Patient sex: M
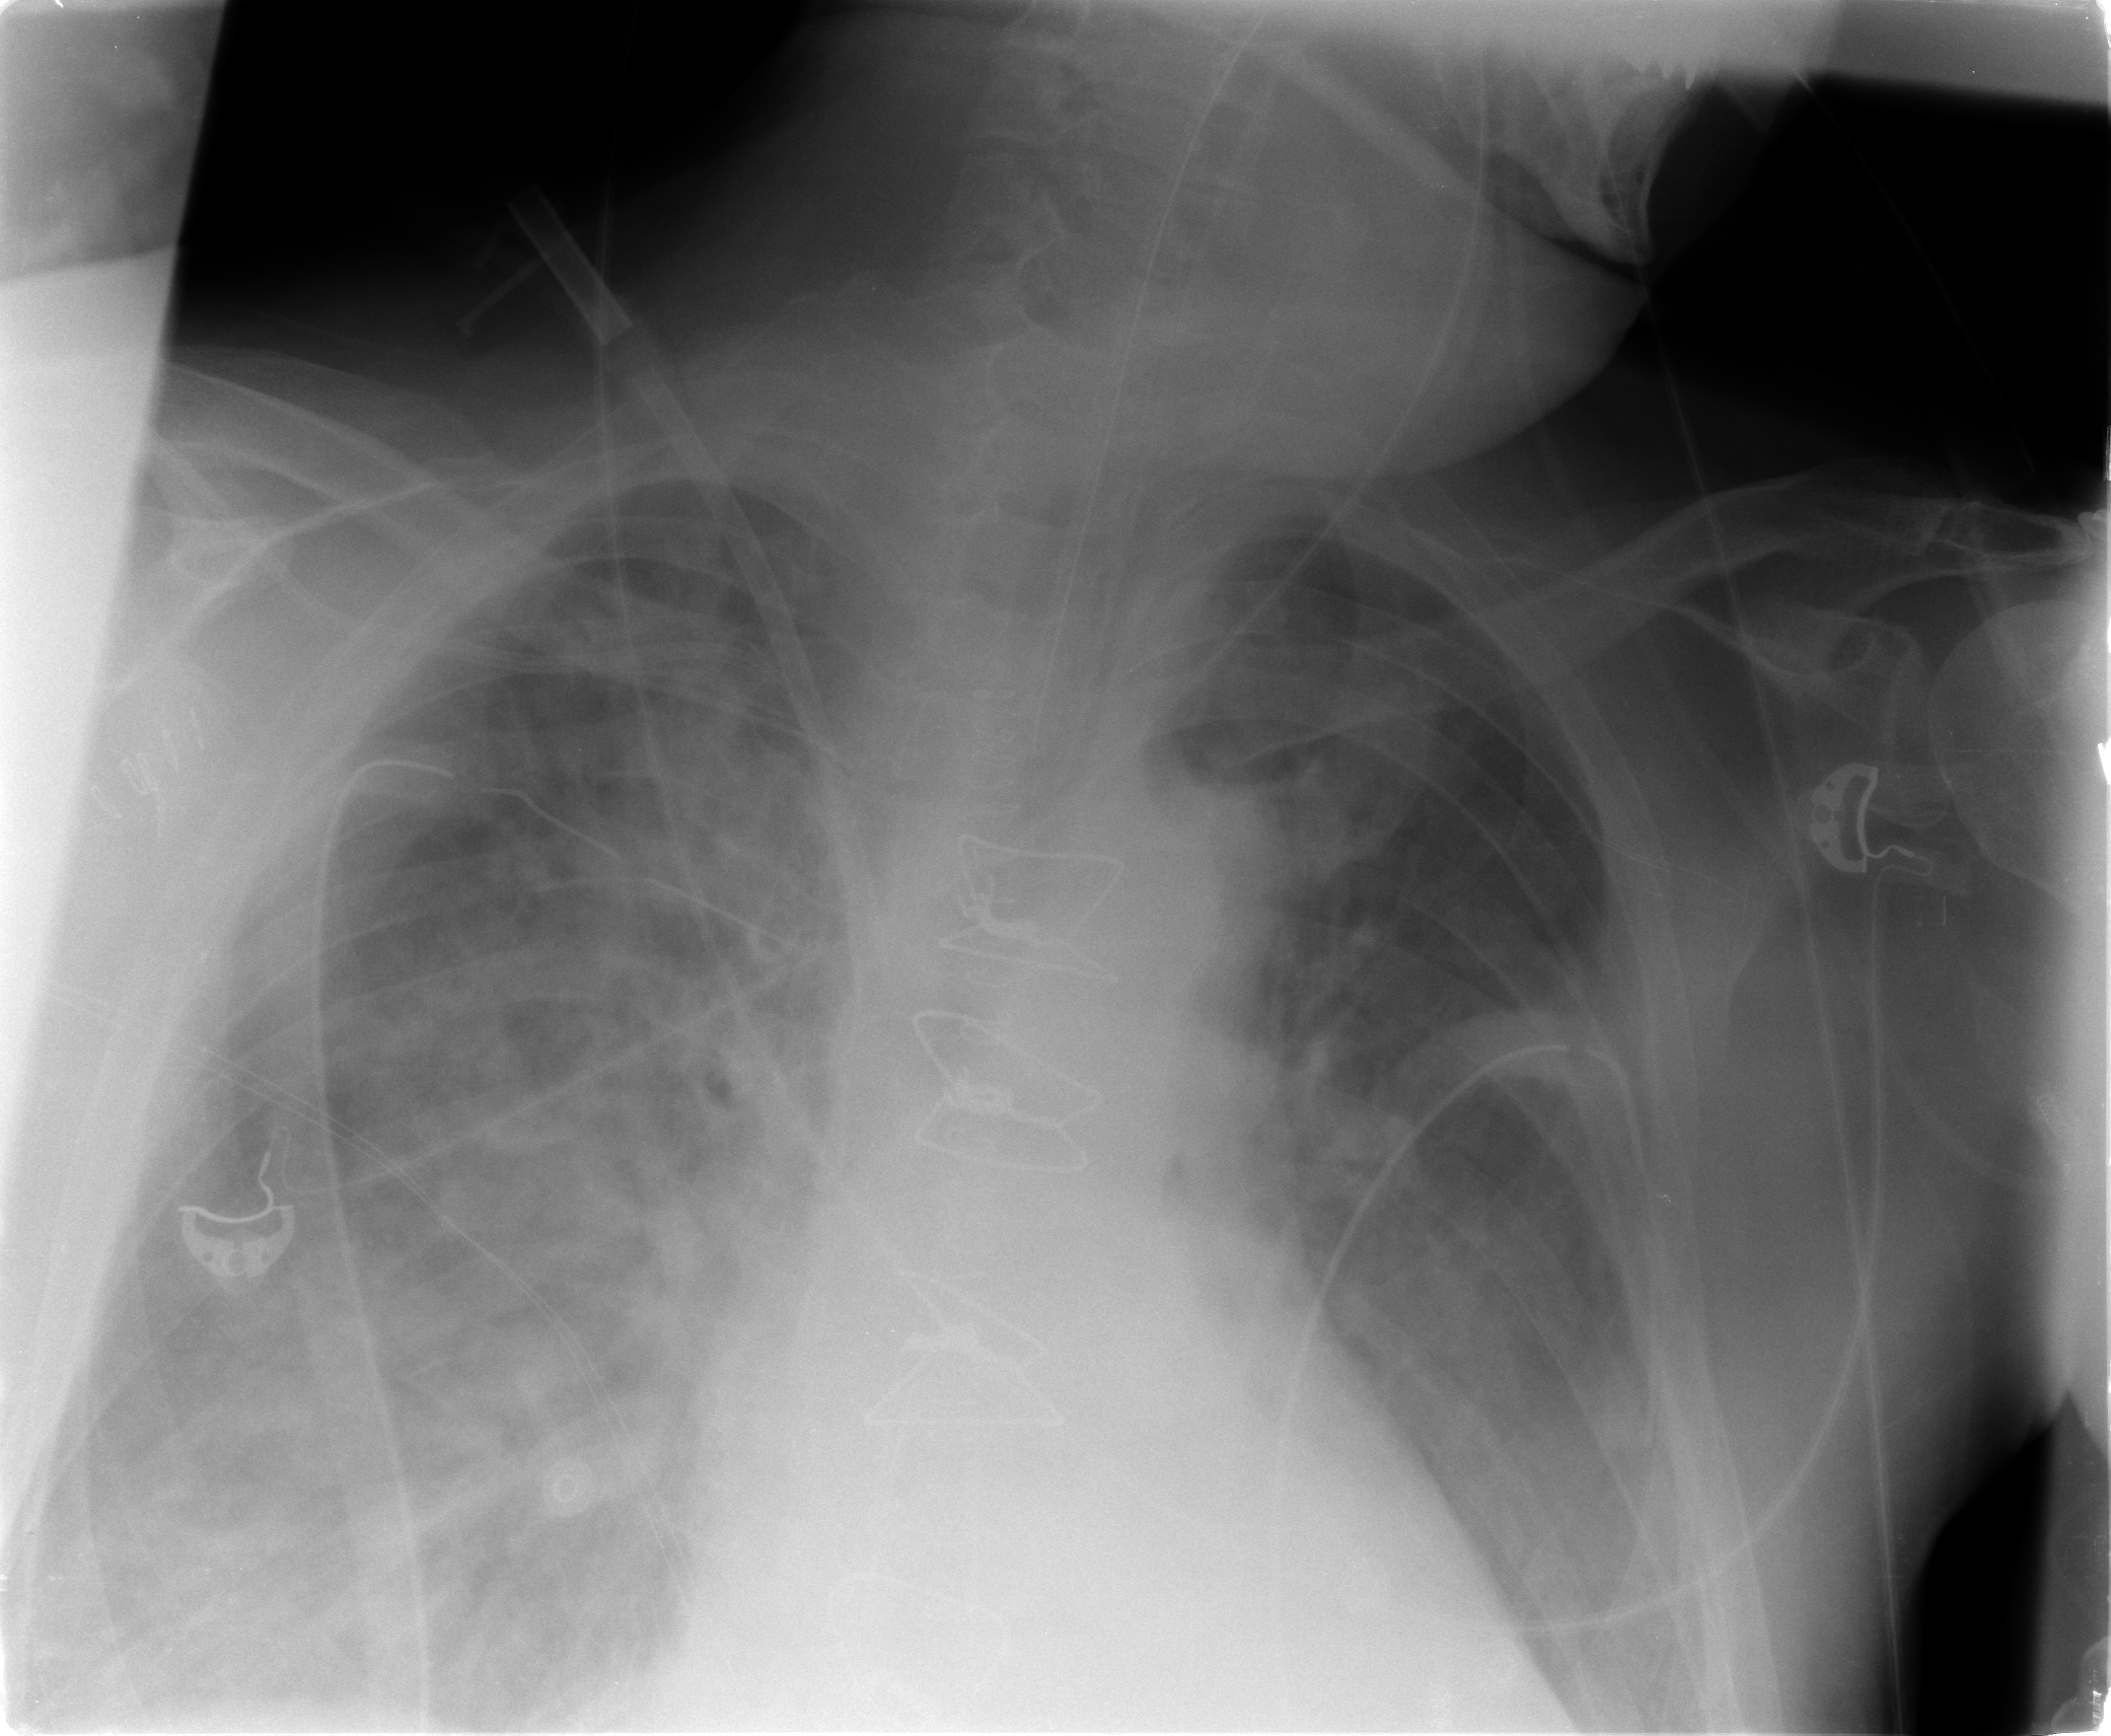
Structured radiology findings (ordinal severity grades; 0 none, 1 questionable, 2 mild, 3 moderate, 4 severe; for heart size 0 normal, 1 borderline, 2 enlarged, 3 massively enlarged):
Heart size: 2
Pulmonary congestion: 2
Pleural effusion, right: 2
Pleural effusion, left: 0
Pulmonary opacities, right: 3
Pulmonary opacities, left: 0
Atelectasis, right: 3
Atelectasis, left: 2